Question: In adonisjS, they have this folder callded 'commands' where all files can be executed only at the command line, and it's connected to their api and mongoose, like for example, I want to find all the users, I just need to use 'User.find()' and run the command as 'adonis find-user' to execute the command and find all the users, My question is, what is the alternative of this function for expressjs? I can't seem to create a command that is connected to my server.
Here's the example of my code on adonisJS that can run commands that is connected on my mongodb database setted up on my server
[
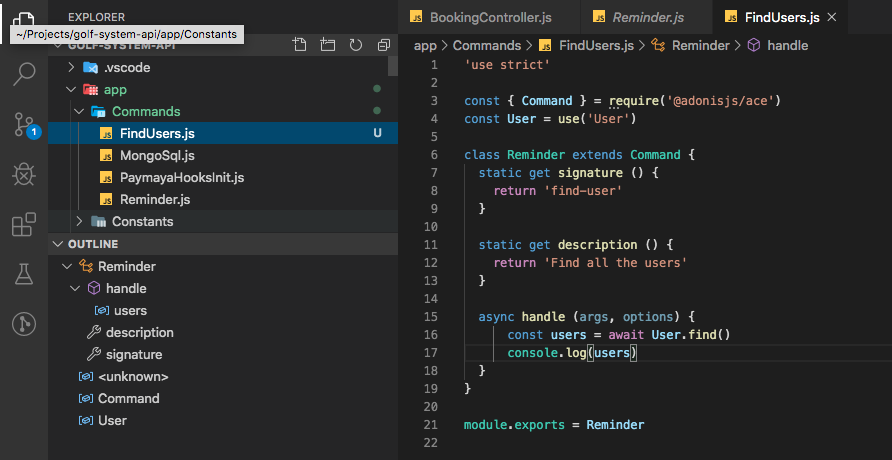
Answer: ExpressJS has no default database layer. You can write your own commands (node scripts) but they must connect to the database.